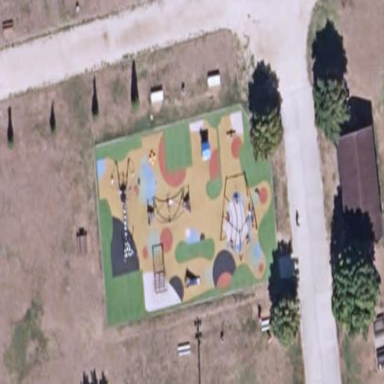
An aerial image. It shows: Playground area for leisure activities on the land.